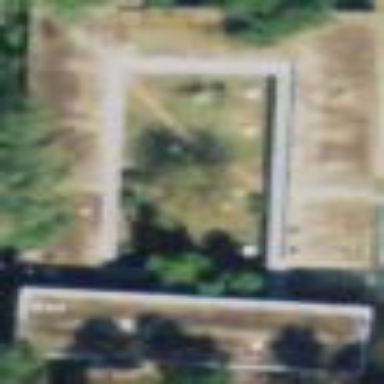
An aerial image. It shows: University building with gallery for tourism.